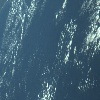
Label: water